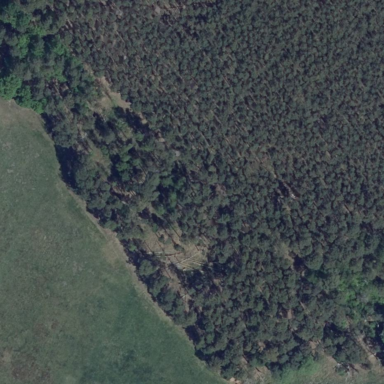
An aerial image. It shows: Forest area.